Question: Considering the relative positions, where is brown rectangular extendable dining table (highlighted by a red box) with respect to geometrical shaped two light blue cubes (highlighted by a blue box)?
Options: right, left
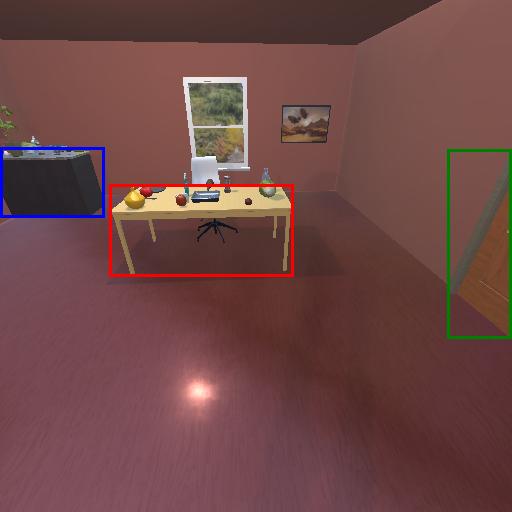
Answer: right